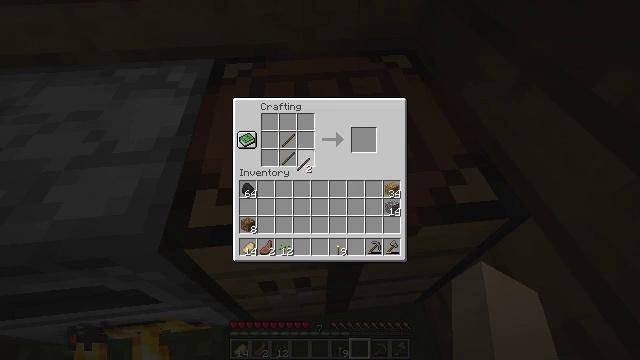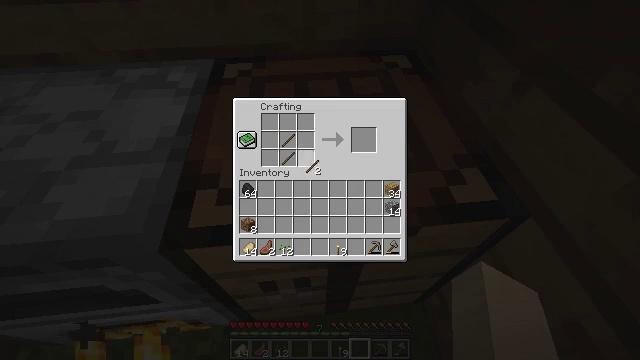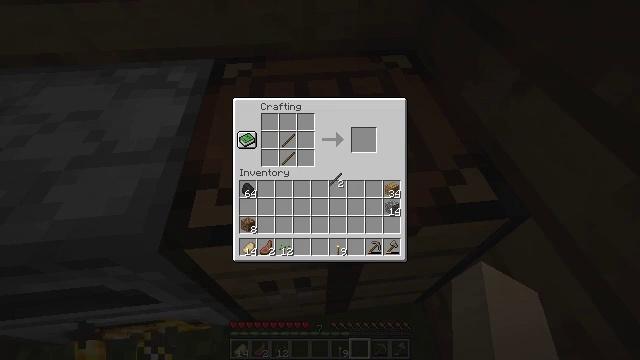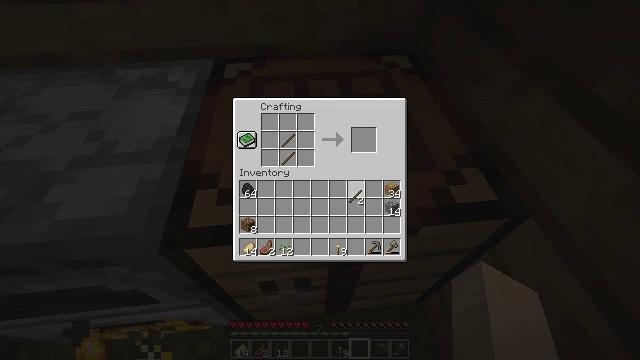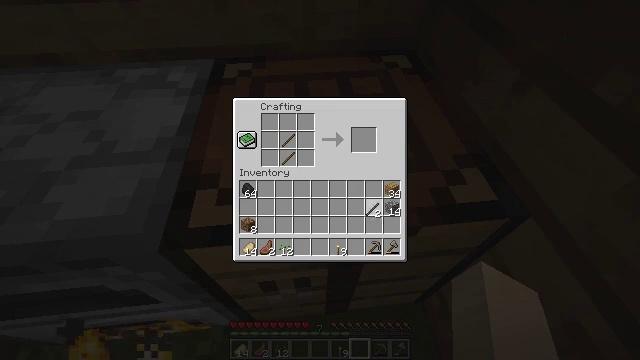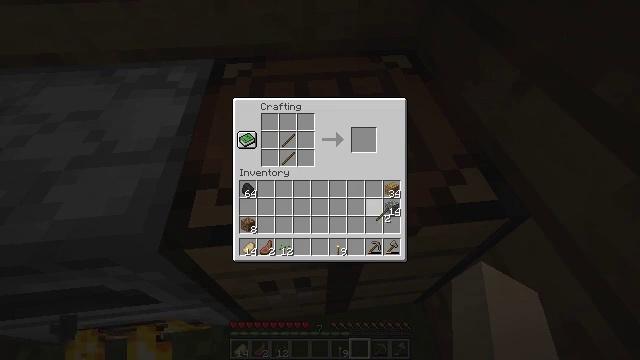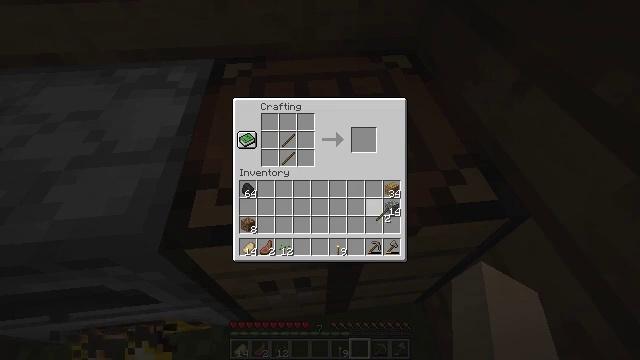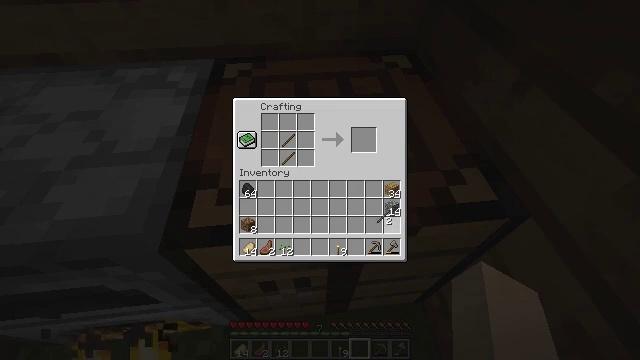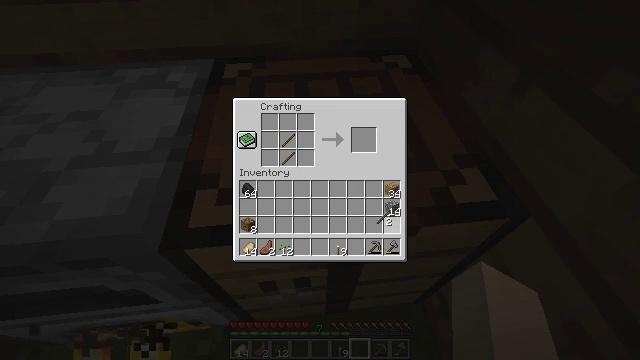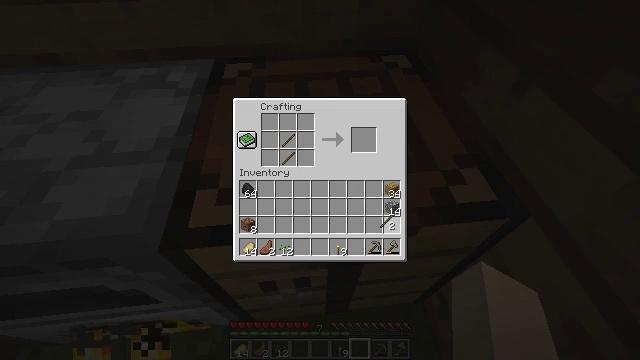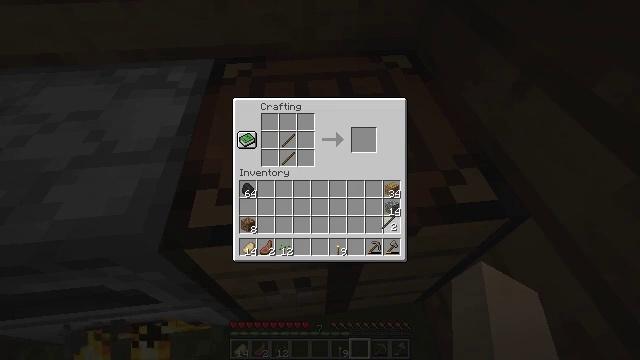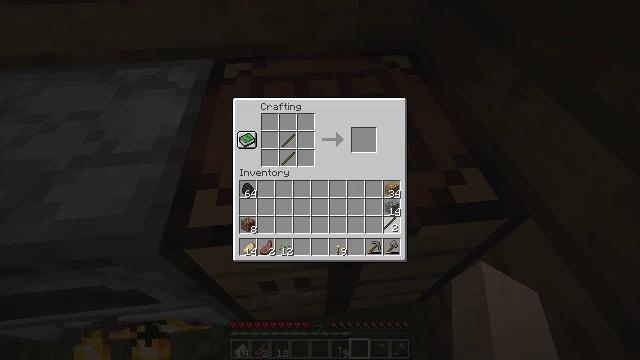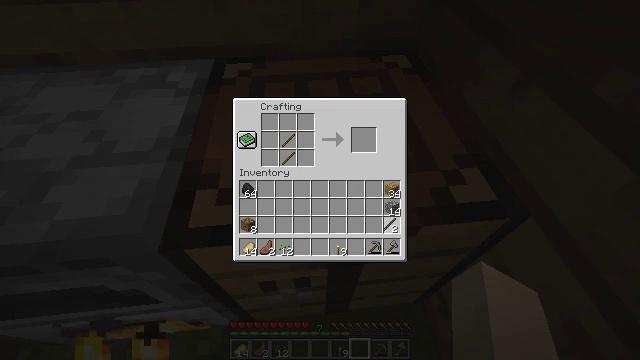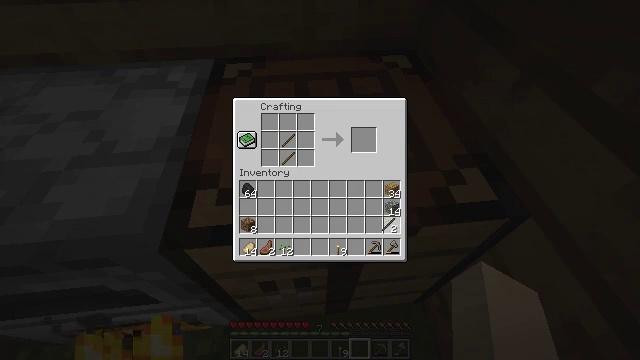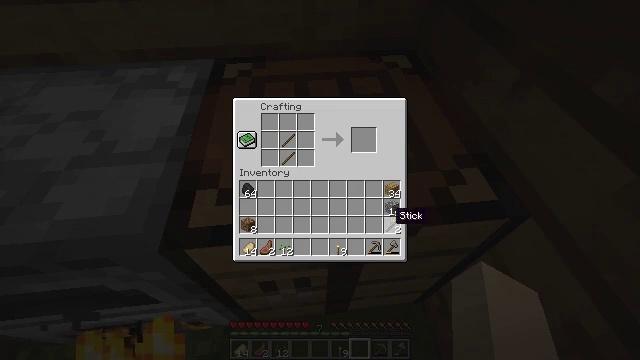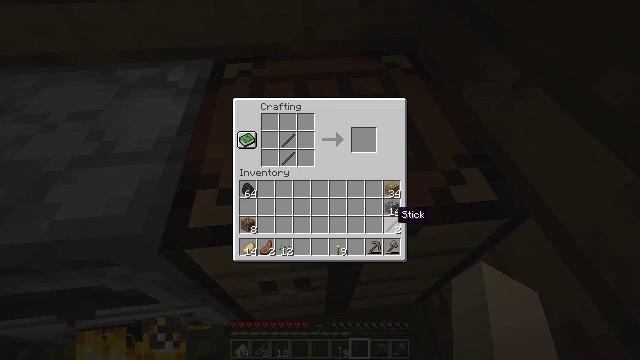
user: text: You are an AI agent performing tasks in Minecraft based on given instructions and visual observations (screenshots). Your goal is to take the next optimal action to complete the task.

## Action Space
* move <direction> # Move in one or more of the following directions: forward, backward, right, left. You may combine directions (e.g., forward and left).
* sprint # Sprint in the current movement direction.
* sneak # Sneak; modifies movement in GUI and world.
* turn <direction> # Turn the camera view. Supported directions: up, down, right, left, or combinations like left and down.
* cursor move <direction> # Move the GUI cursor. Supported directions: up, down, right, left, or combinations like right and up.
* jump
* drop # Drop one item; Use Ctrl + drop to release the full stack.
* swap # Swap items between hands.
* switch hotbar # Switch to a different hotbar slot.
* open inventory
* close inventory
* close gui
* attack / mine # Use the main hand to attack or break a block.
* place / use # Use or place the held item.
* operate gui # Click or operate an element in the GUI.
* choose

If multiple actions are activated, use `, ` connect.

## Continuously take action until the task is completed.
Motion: motion action
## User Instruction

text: Combine sticks and planks to make a wooden hoe.
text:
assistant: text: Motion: cursor move right
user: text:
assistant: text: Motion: cursor move right and down
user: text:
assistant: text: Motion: cursor move right and down
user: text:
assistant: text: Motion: cursor move right and down
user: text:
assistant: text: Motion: cursor move right
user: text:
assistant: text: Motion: no_op
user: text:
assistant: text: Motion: no_op
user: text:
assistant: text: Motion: no_op
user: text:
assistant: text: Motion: no_op
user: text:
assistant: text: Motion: no_op
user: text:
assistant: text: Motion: operate gui
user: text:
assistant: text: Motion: operate gui
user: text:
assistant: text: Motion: operate gui
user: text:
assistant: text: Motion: no_op
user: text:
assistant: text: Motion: no_op
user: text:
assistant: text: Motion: no_op
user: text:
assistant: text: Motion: cursor move up
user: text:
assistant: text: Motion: no_op
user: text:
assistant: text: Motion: no_op
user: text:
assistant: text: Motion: no_op
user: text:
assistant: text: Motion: no_op
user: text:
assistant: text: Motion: no_op
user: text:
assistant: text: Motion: no_op
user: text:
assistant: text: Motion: no_op
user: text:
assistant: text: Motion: operate gui
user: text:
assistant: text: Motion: operate gui
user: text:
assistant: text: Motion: cursor move left and up
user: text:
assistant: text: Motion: cursor move left and up
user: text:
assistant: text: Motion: cursor move left and up
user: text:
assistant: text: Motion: cursor move up